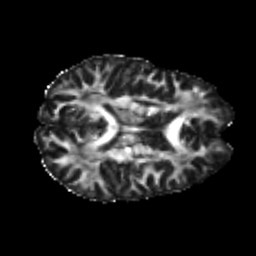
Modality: FA
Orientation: axial
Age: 22
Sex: male
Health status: healthy
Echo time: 0.074 s